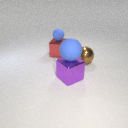
large brown metal sphere behind large purple metal cube